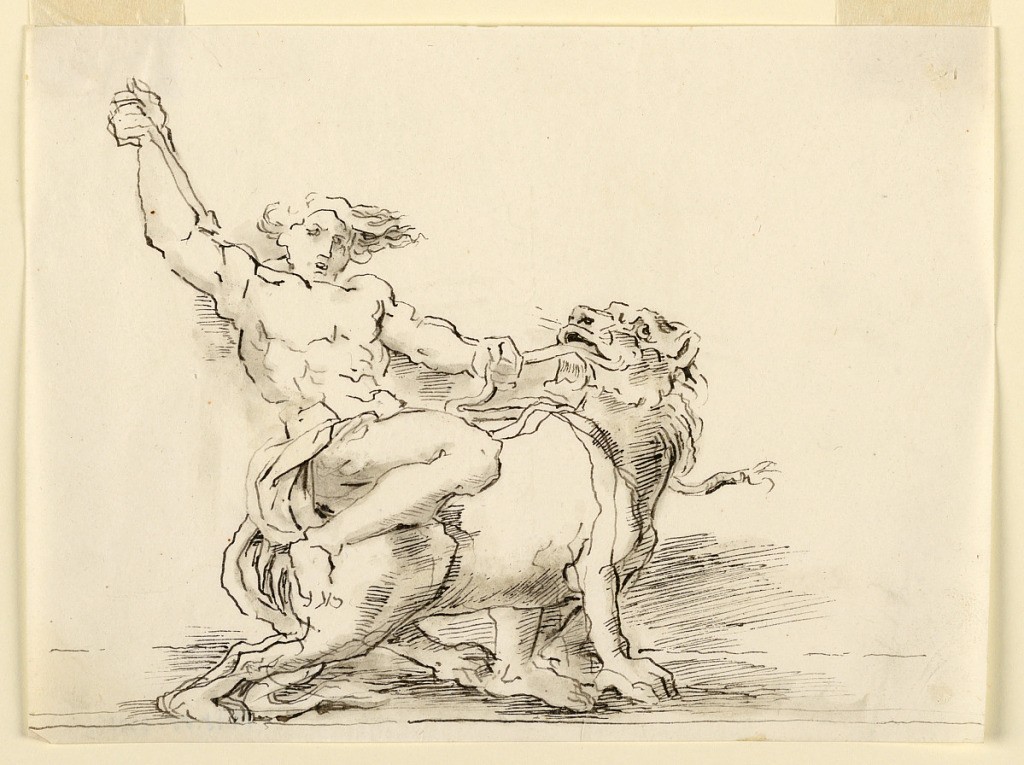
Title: Sketch, Hercules Slaying the Lion (?)
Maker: Fortunato Duranti, Italian, 1787 - 1863
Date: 1820–1850
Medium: Pen and ink, brush and wash on paper
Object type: Drawing
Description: Sketch, Hercules Slaying the Lion (?).